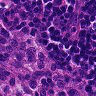
Metastatic tissue present: no